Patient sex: M
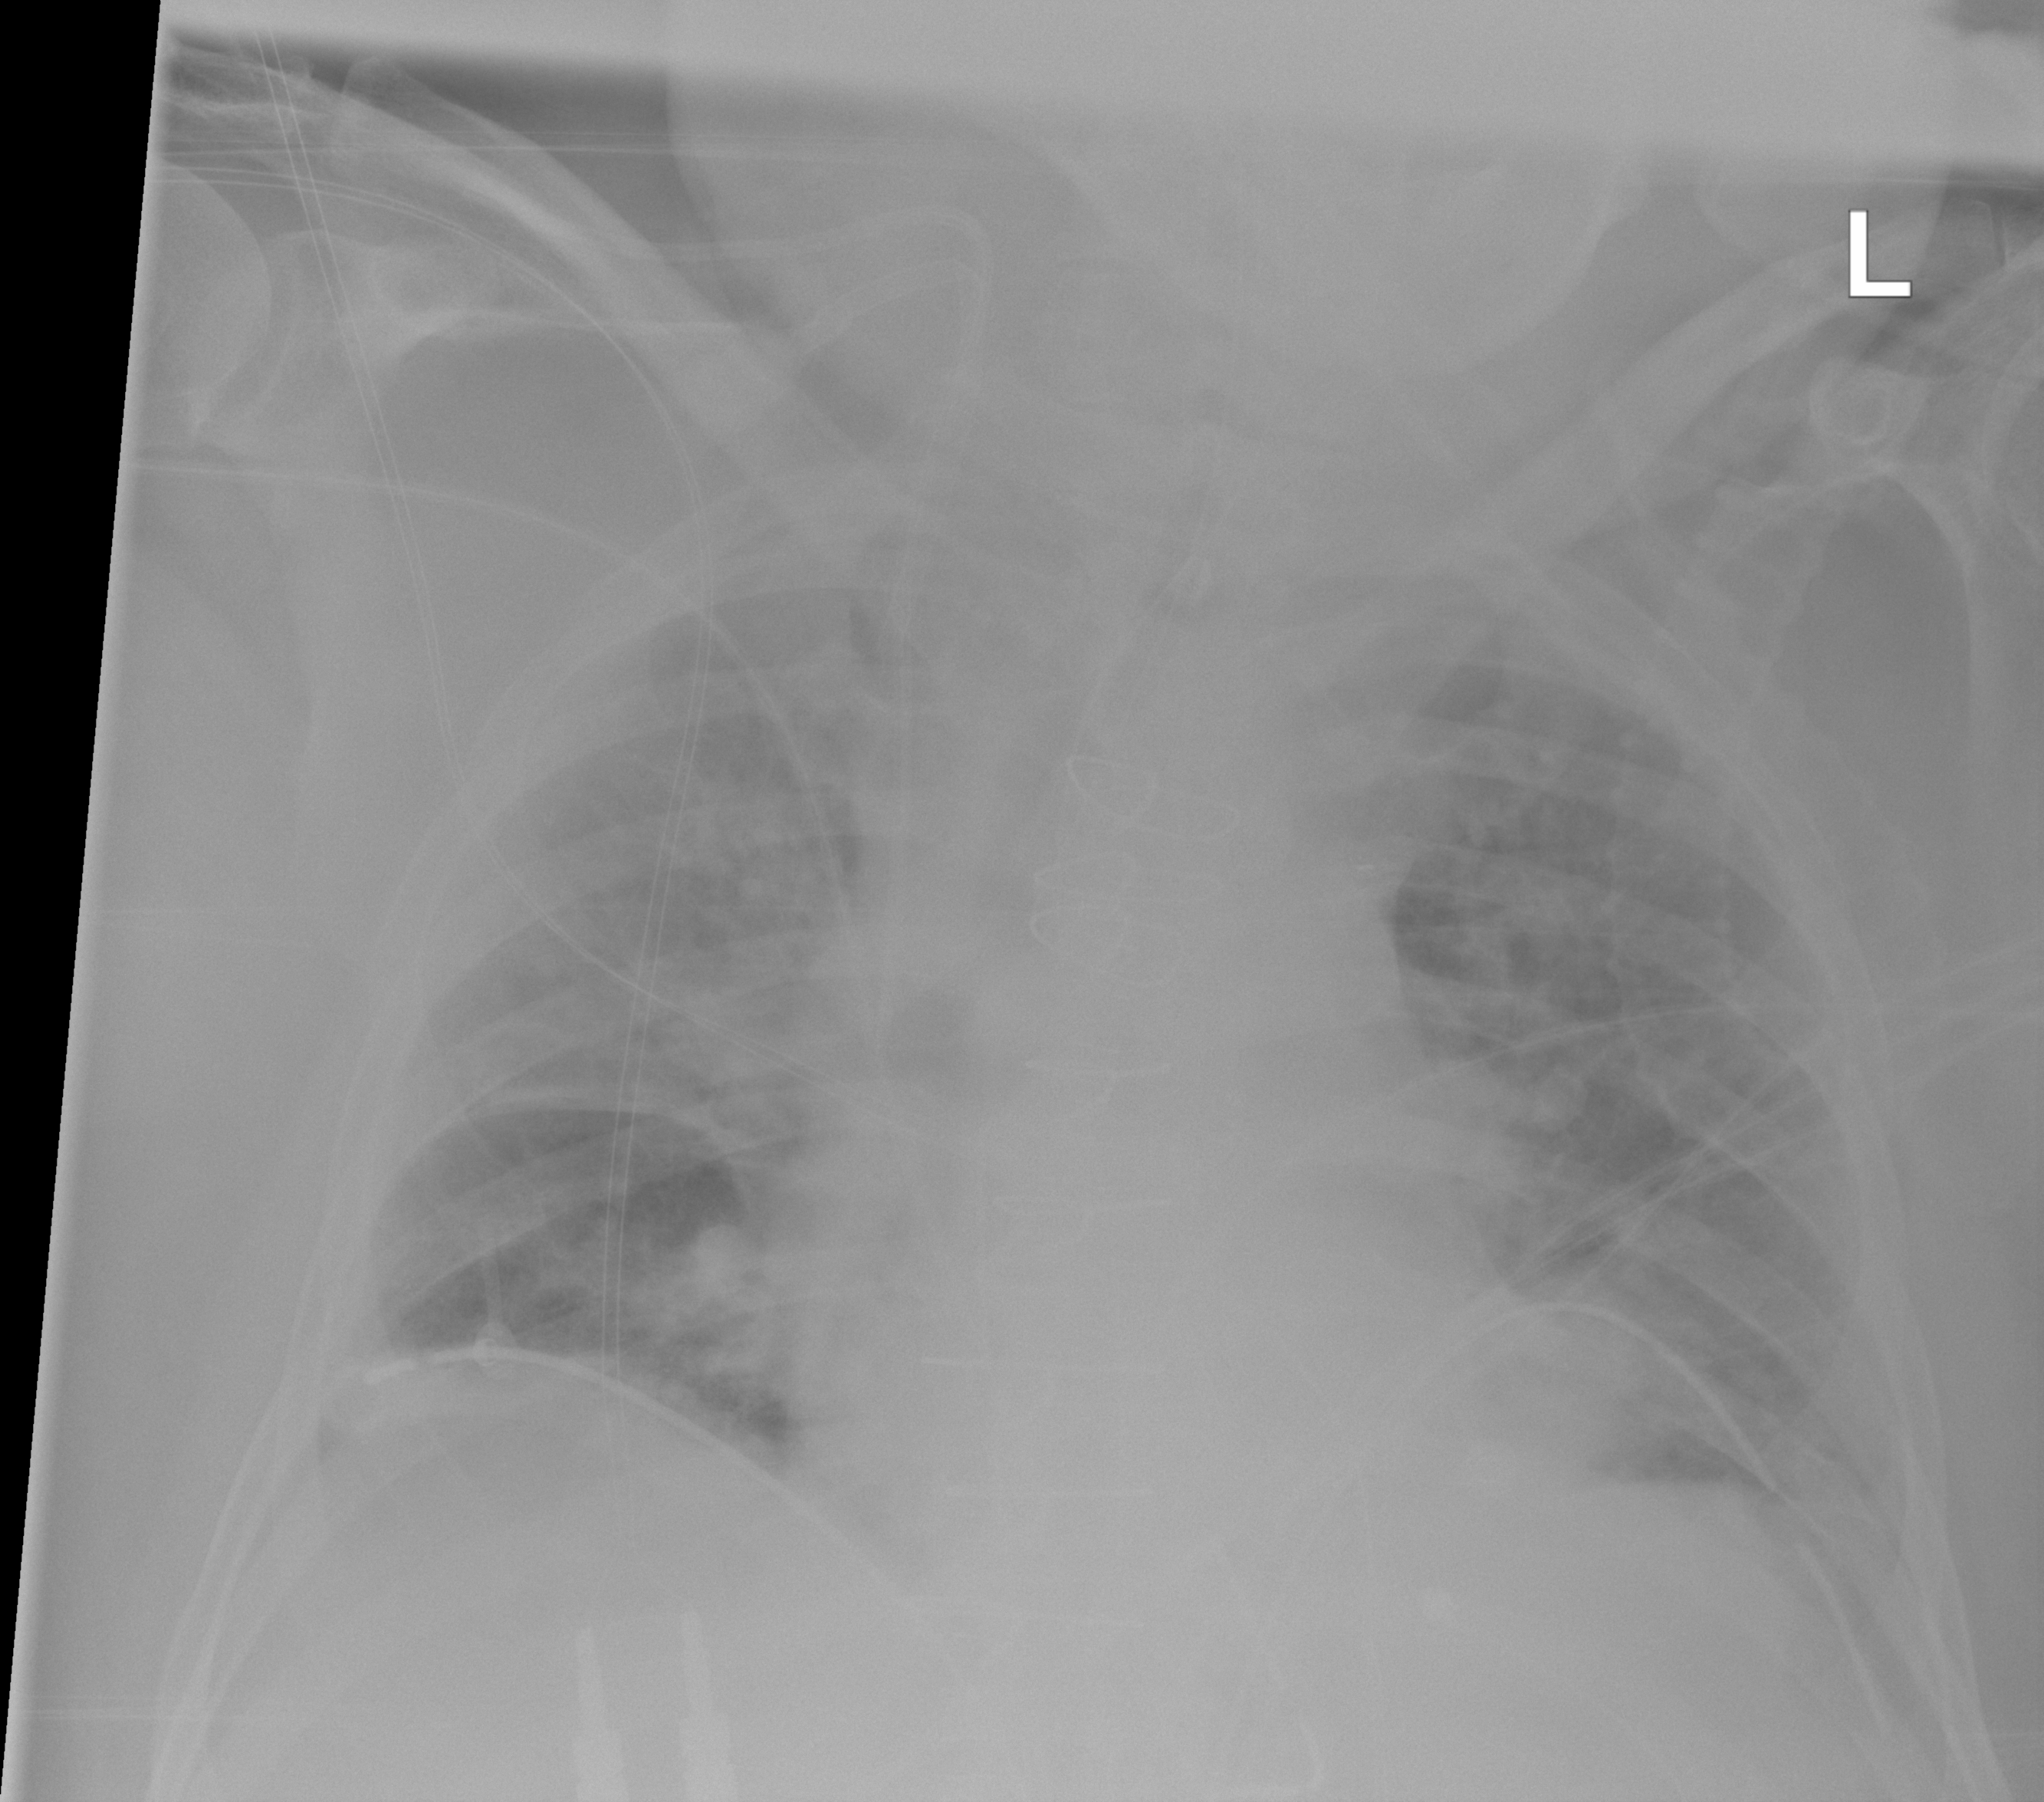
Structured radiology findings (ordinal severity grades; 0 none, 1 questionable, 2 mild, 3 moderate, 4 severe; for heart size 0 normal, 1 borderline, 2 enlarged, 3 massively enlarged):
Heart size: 0
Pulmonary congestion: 2
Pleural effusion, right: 0
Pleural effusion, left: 0
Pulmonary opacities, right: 2
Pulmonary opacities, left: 2
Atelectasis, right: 2
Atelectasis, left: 2